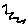
Label: zigzag